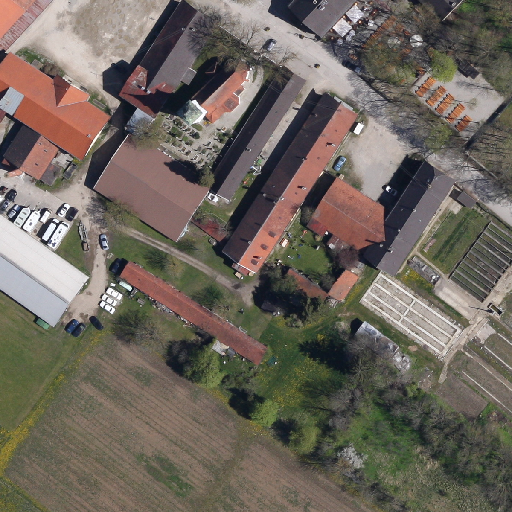
Referring expression: paved road along with tree